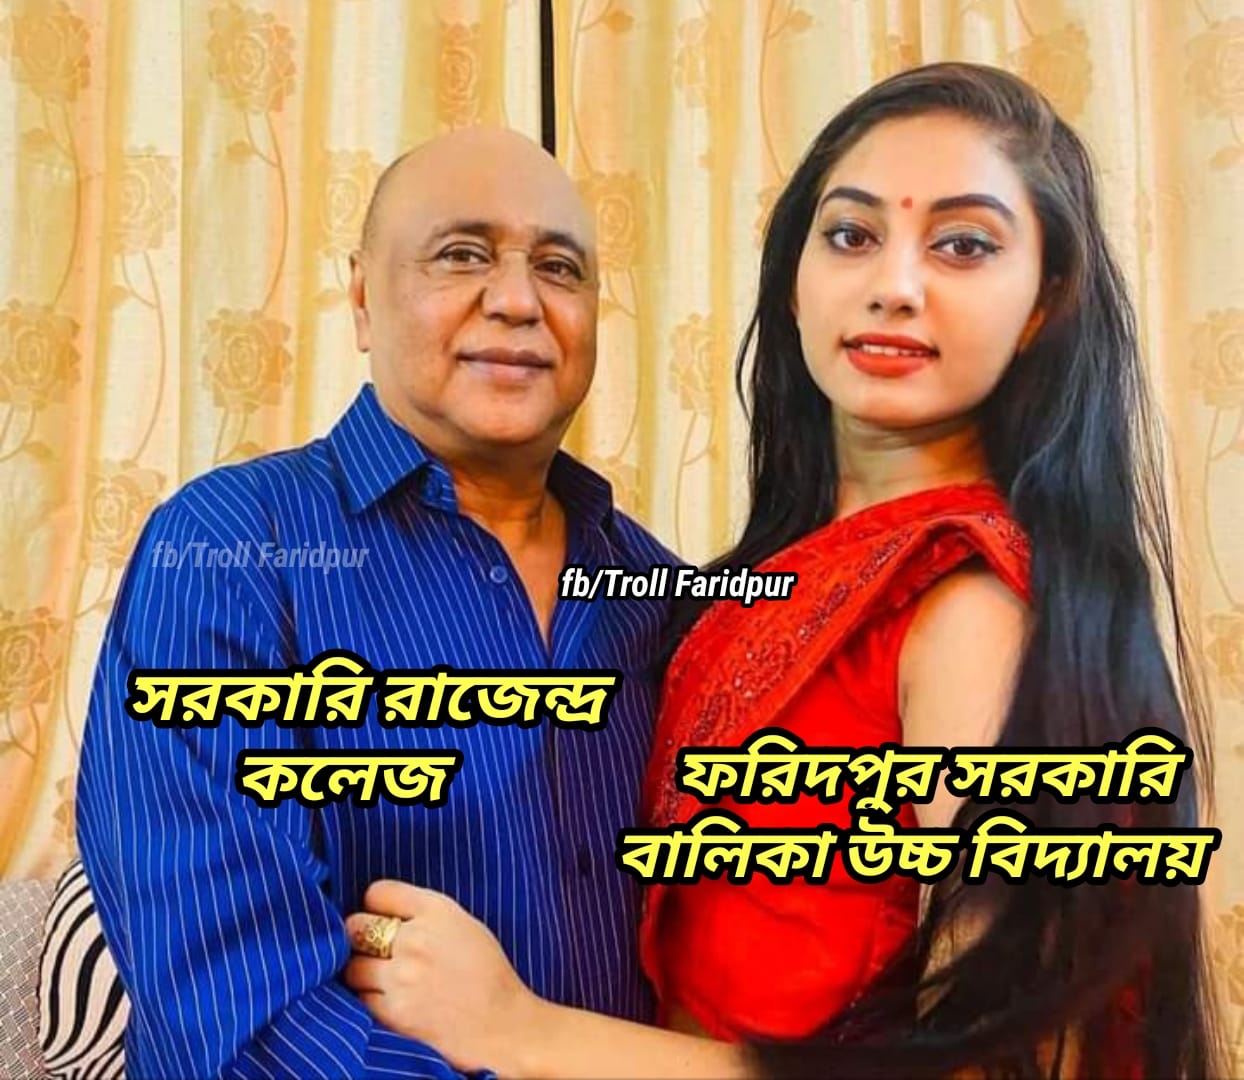
Text: সরকারি রাজেন্দ্র কলেজ । ফরিদপুর সরকারি বালিকা উচ্চ বিদ্যালয়
Label: Hate
Hate category: Personal Offence
Targeted group: Individual